Question: I am trying to create a form in which I can have a list and an input box/text box. What I want is when a user types in the text box a value and clicks add to the list, the value should be added to the list. Then once the person presses submit, the PHP code should be able to use the values obtained from list for procedure. I am trying to do it in PHP and HTML but a few have suggested jQuery in JS. Please help with what you know or how I can do this.
If you dont understand I have a diagram for what I want to do...

'''
<?php
$Fname = $_POST["Fname"];
if (!isset($_POST['submit'])) { // if page is not submitted to itself echo the form
?>
<html>
<head>
<title>Personal INFO</title>
<style type="text/css">
body {
background-image: url("http://dev.icalapp.rogersdigitalmedia.com.rogers-test.com/rogers_blackberry_8900.jpg");
background-position: 50% 50%;
background-repeat: repeat;
}
</style>
</head>
<body>
<form method="post" action="<?php echo $PHP_SELF;?>">
<span style="font-family:Helvetica;font-size:22px;font-style:normal;font-weight:bold;text-decoration:underline;text-transform:capitalize;color:FFFFFF;background-color:990033;">Amount of Numbers</span> <input type="text" style="text-align:center" size="12" maxlength="50" name="Fname" ><br />
<input type="submit" value="submit" name="submit">
</form>
<?
}
?>
'''
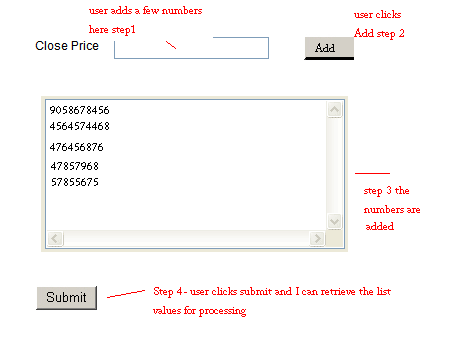
Answer: Try something like this:
JS:
'''
$('#add').click(function(){
var input = $('#addInput');
var display = $('#display');
var form = $('#addForm');
if($.trim(input.val()).length > 0){ //is there input?
display.append($('<p>',{text: input.val()}));
form.append($('<input>',{value: input.val(), type: 'hidden', name: 'added[]'}));
input.val('');
}
})
'''
HTML:
'''
<input id="addInput"/> <button id="add">Add</button>
<div id='display'></div>
<form action="something.php" id="addForm">
<input type="submit" value="SUBMIT"/>
</form>
'''
And then all of the things you add should be in an array called '$_POST['added']'
DEMO: <URL>